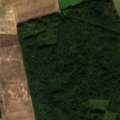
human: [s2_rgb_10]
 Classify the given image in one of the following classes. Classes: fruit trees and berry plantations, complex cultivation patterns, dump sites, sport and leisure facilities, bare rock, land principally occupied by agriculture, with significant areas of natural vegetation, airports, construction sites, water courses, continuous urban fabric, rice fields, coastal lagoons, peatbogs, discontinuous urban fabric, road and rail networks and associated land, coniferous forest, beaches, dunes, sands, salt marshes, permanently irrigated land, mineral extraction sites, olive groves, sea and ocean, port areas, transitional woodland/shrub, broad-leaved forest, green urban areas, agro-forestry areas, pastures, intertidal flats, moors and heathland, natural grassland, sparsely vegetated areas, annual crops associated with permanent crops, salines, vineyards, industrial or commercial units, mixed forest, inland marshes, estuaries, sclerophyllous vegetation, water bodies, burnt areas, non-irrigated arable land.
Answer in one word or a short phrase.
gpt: non-irrigated arable land, land principally occupied by agriculture, with significant areas of natural vegetation, broad-leaved forest